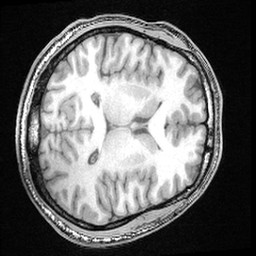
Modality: T1w
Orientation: axial
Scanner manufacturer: ge
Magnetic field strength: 3 T
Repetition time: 0.008572 s
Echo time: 0.003384 s